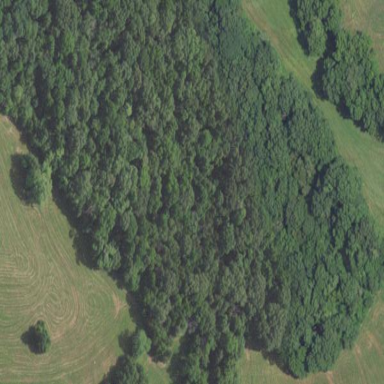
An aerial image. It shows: Evergreen woodland with needle-leaved trees.